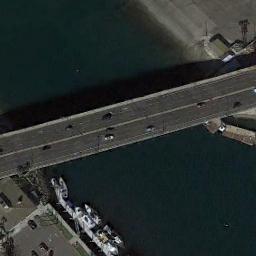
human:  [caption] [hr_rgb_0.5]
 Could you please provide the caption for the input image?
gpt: There is a bridge with some cars over the river next to some boats .

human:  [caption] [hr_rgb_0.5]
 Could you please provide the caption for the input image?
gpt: A bridge connects the land on both sides of the turquoise water  There are many cars on the bridge, And many boats are parked on the banks of the river .

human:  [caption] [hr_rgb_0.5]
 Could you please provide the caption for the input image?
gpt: Many ships docked on both sides of the river .

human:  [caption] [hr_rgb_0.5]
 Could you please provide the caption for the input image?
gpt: A bridge built on a dark green river and some boats docked on one side of the river .

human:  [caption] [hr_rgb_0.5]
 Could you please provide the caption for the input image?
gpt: There are many cars on the bridge .